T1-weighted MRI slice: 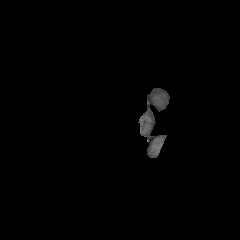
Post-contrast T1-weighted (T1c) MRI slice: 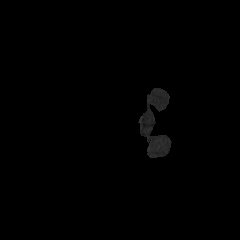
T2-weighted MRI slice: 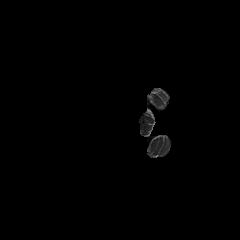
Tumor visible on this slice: no